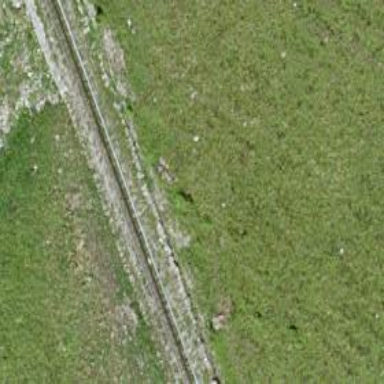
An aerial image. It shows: Narrow-gauge railway.